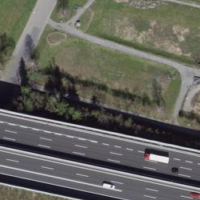
EUNIS habitat code: 57
Species observed at this site:
Phylloscopus collybita
Corvus corone
Cyanistes caeruleus
Turdus philomelos
Parus major
Erithacus rubecula
Pica pica
Phoenicurus ochruros
Sitta europaea
Passer domesticus
Fringilla coelebs
Columba palumbus
Sylvia atricapilla
Turdus merula